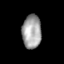
Tissue: skin
Cell type: Epithelial cells
Senescence score: 0.8996
Nuclear area (px): 627
Mean DAPI intensity: 163.405